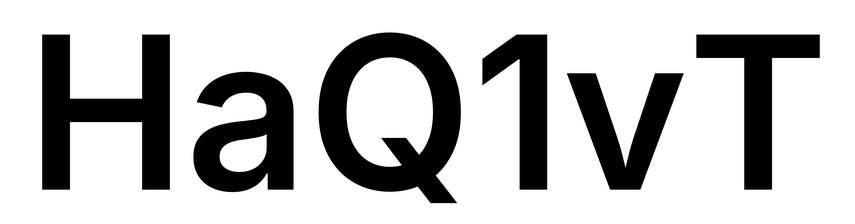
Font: Inter_SemiBold